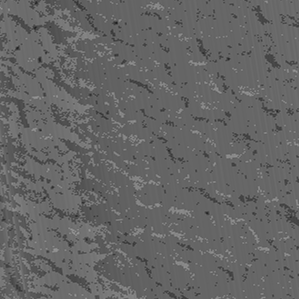
Label: frost